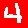
Digit: 4